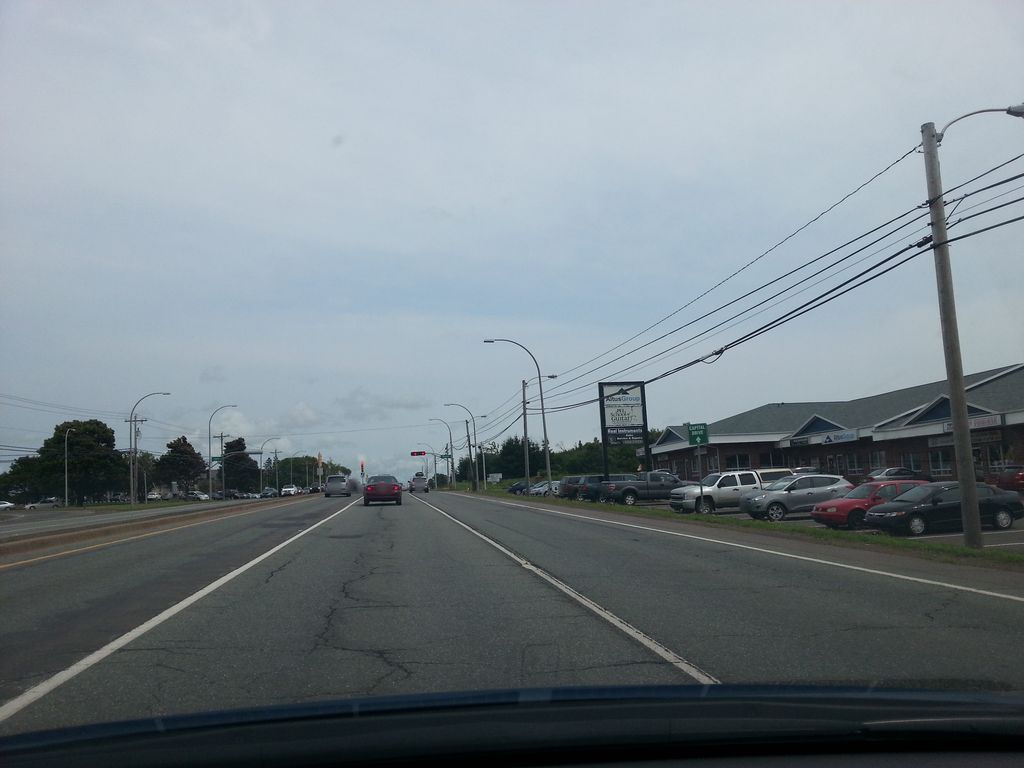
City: charlottetown